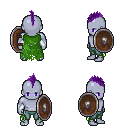
a pixel art fantasy rpg character, male body template, dark elf, purple skin, green tattered cape, teal pants, purple mohawk hairstyle, white cloth bracers, shield, four views (front, back, left, right), 2x2 character sprite sheet, small pixel art, hard edges, no anti-aliasing